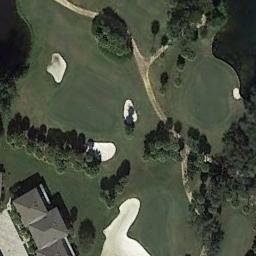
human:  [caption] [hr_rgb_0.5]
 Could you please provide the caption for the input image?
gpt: The golf course has two lakes, Some putting greens, Fairways, Roads, Barrier trees and sandpits and some houses are also in the golf course .

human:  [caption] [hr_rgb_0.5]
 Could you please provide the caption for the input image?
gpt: There are two large bunkers and two paths .

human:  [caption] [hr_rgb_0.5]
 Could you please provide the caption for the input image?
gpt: There are many buildings beside the golf course .

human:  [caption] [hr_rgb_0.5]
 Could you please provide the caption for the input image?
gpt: On the large turf of the golf course On the large green turf of the golf course there are several bunkers and lakes and several paths and many trees and buildings .

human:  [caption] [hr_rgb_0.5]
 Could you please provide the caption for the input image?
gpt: There are some bunkers and a gray building on the golf course .